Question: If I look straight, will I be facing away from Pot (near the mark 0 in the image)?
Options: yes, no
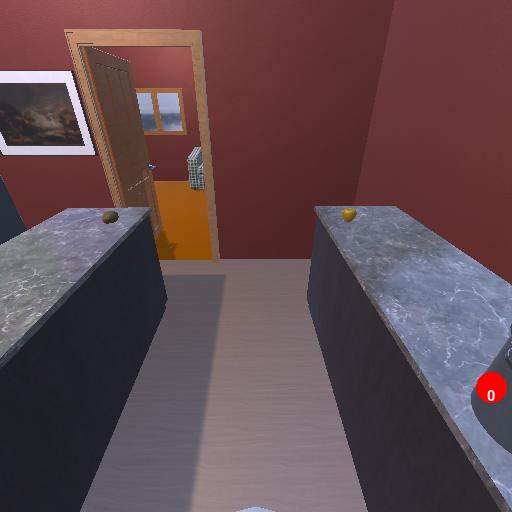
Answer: yes